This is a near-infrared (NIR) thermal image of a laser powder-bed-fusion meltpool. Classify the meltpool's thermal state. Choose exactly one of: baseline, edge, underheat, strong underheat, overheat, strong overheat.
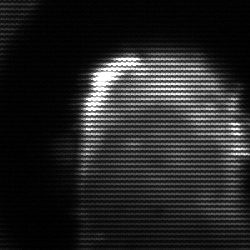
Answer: baseline